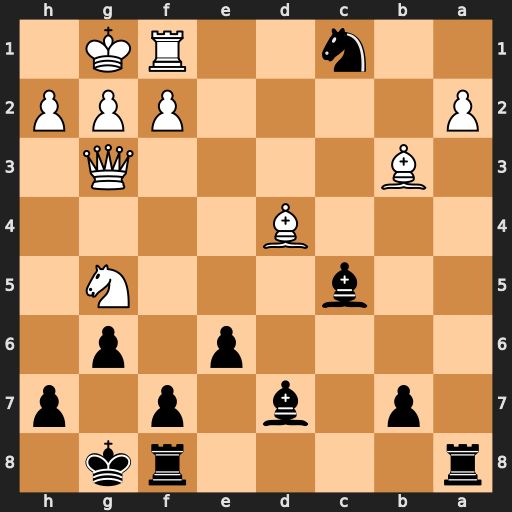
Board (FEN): r4rk1/1p1b1p1p/4p1p1/2b3N1/3B4/1B4Q1/P4PPP/2n2RK1
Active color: b
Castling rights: -
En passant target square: -
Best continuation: Ne2+ Kh1 Nxg3+